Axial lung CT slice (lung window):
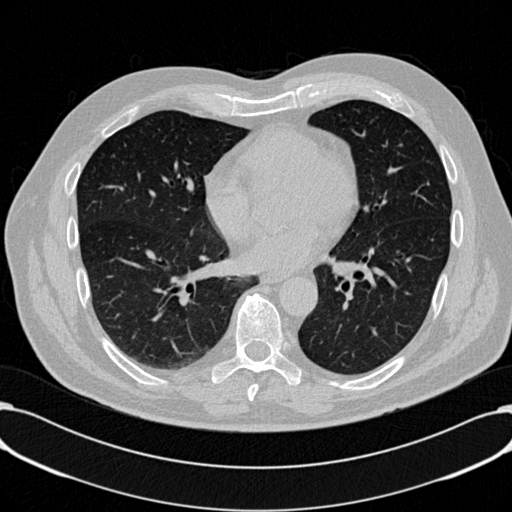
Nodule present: no